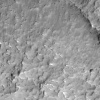
Atmospheric dust classification: not_dusty